Field crop: tomato
Growth stage: 1
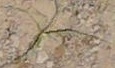
Species: cyperus